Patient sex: F
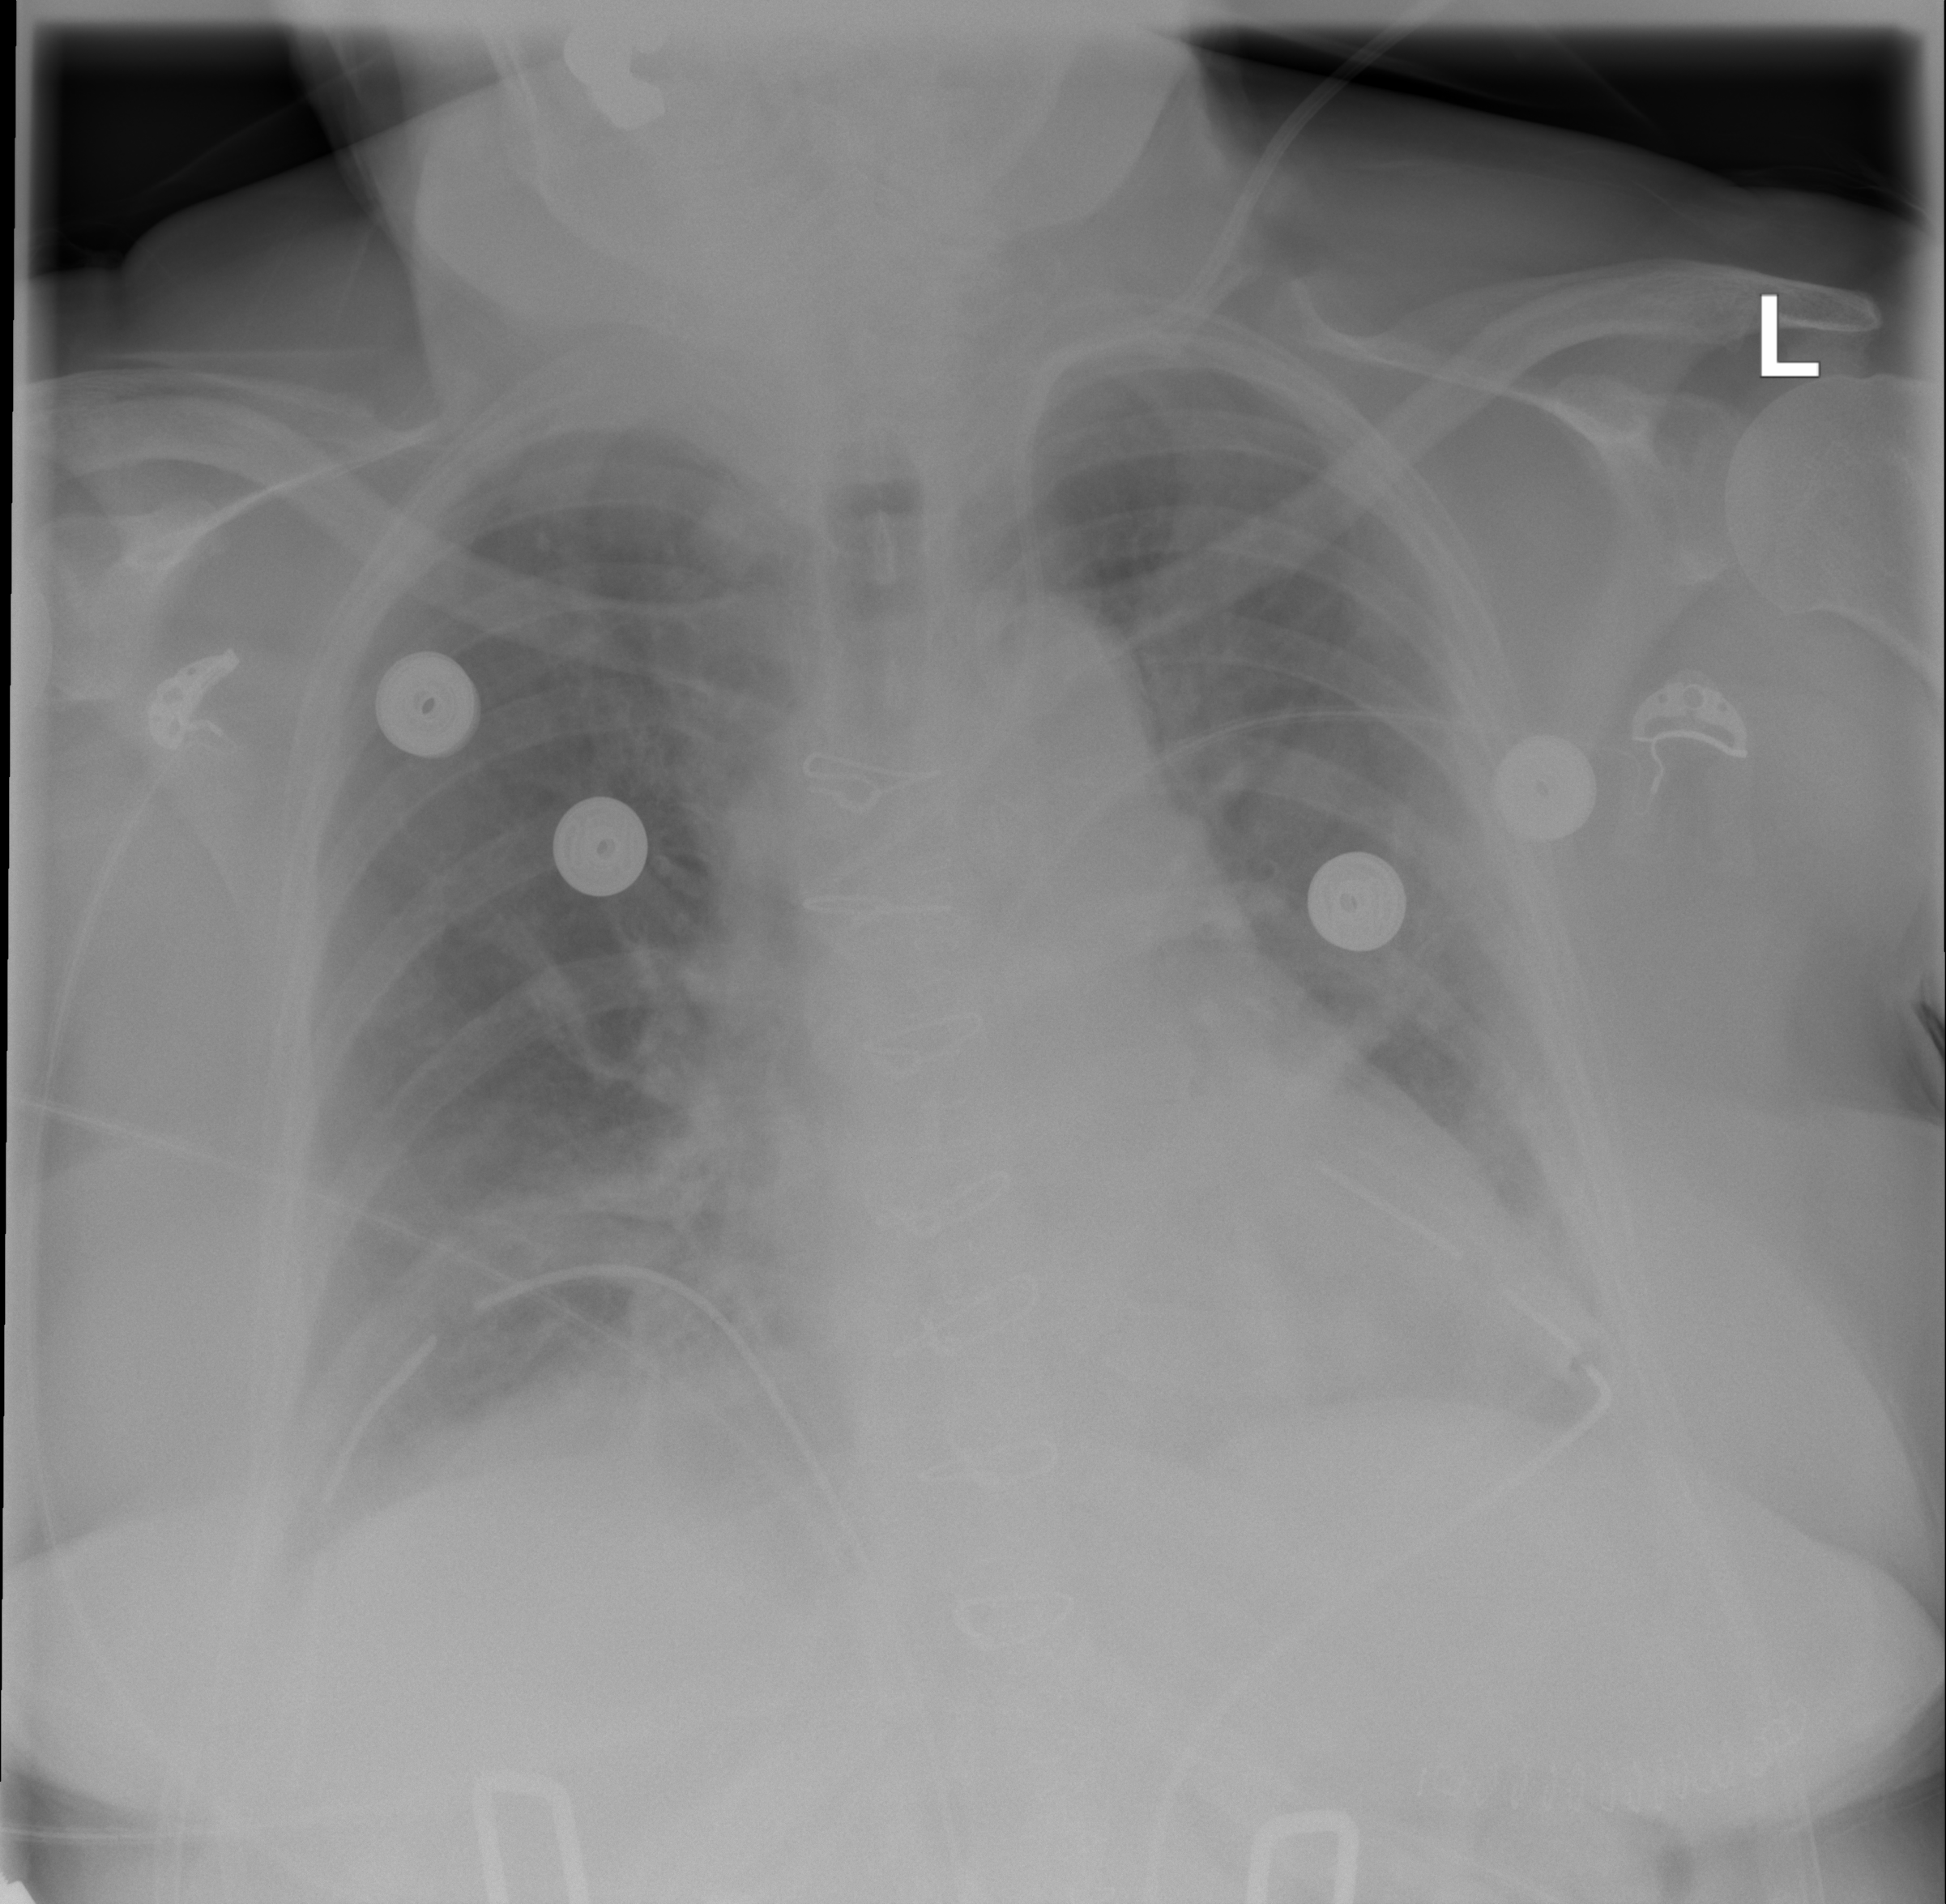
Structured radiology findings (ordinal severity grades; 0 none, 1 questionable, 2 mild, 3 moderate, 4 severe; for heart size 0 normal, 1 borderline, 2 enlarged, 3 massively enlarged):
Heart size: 1
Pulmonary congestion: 2
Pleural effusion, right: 2
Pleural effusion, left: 2
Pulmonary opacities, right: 2
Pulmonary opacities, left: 2
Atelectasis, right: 2
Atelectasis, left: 2